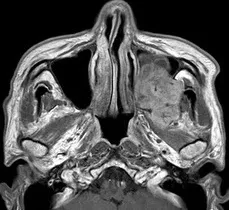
MRI findings. B; Axial contrast-enhanced T1-weighted MR image shows strong and heterogeneous enhancement of the mass.
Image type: radiology (mri)